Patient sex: M
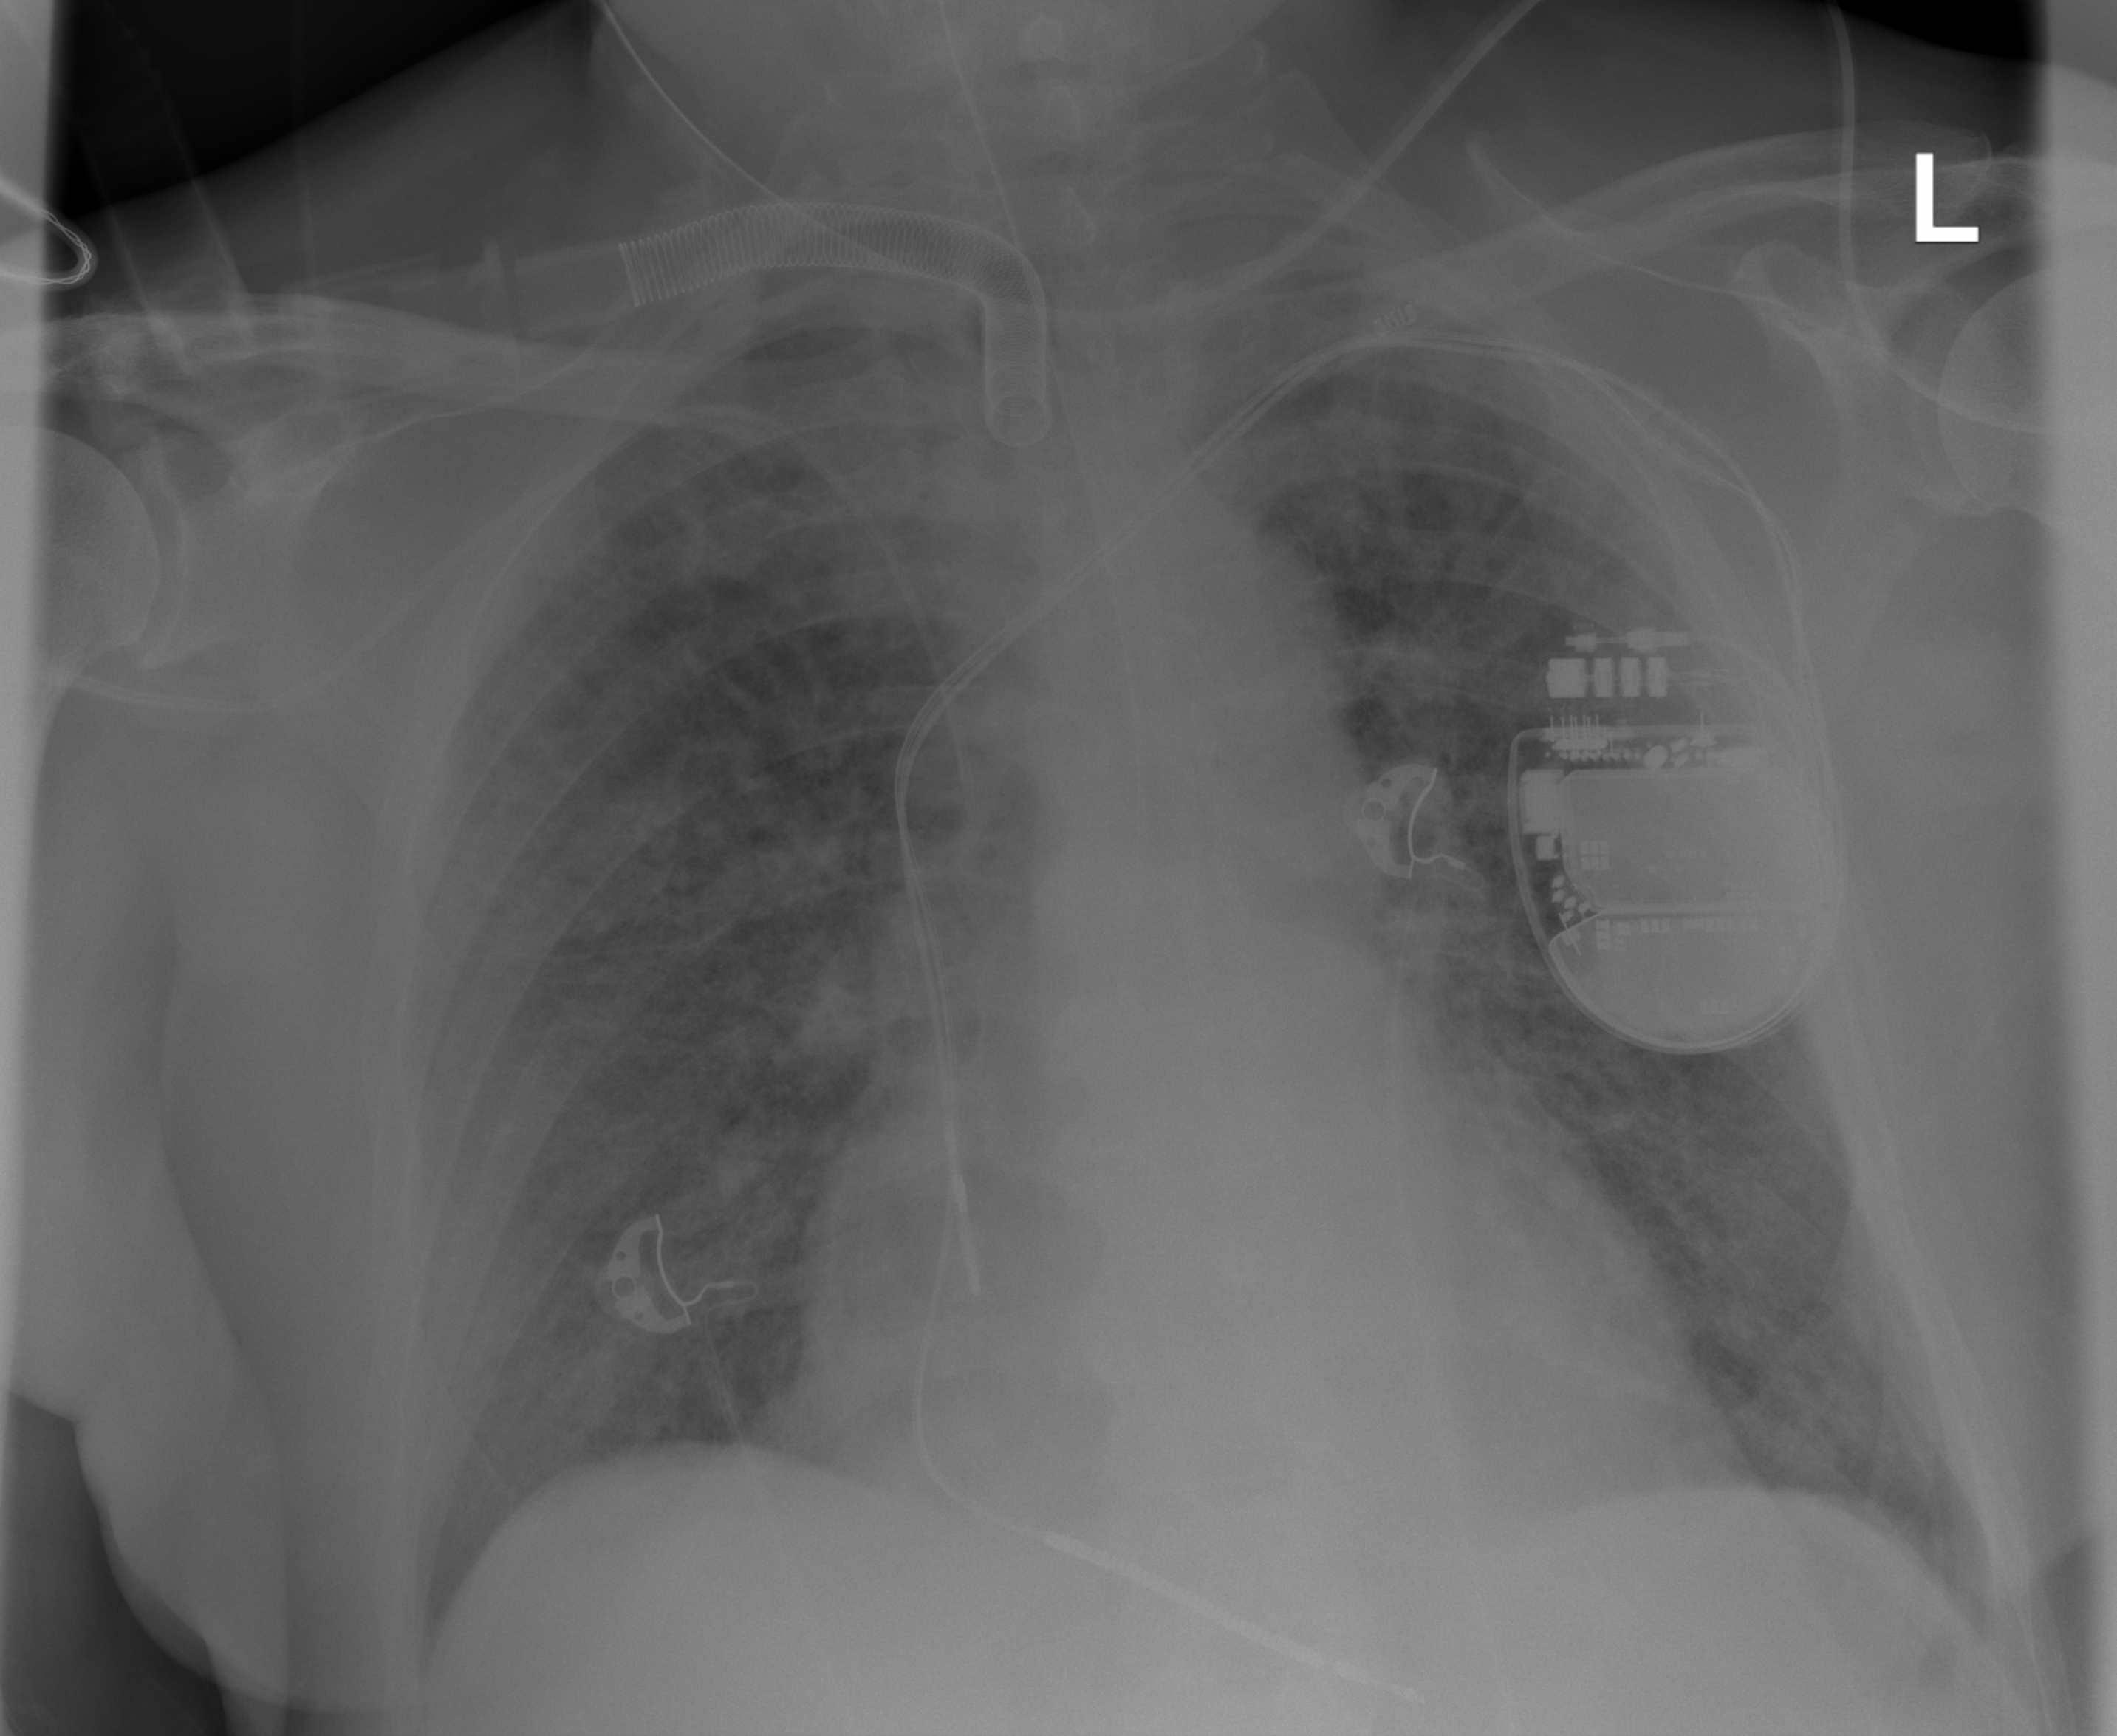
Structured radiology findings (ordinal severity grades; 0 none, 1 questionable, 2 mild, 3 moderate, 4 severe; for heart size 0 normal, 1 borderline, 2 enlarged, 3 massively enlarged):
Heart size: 1
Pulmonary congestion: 2
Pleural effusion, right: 0
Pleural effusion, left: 0
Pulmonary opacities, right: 3
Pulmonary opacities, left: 3
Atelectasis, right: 2
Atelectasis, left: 2